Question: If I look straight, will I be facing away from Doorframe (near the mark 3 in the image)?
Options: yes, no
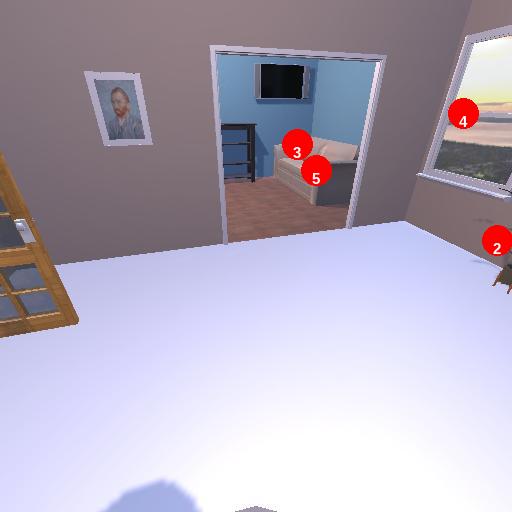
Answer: yes